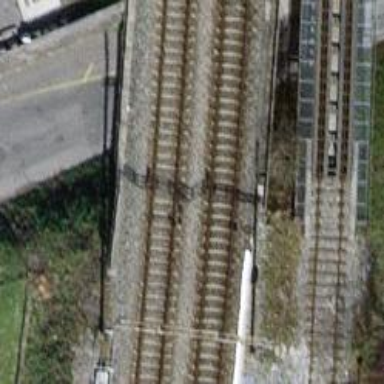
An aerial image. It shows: Single-track railway bridge with electrified contact line.